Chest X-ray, PA view. Patient: 28 years old, sex F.
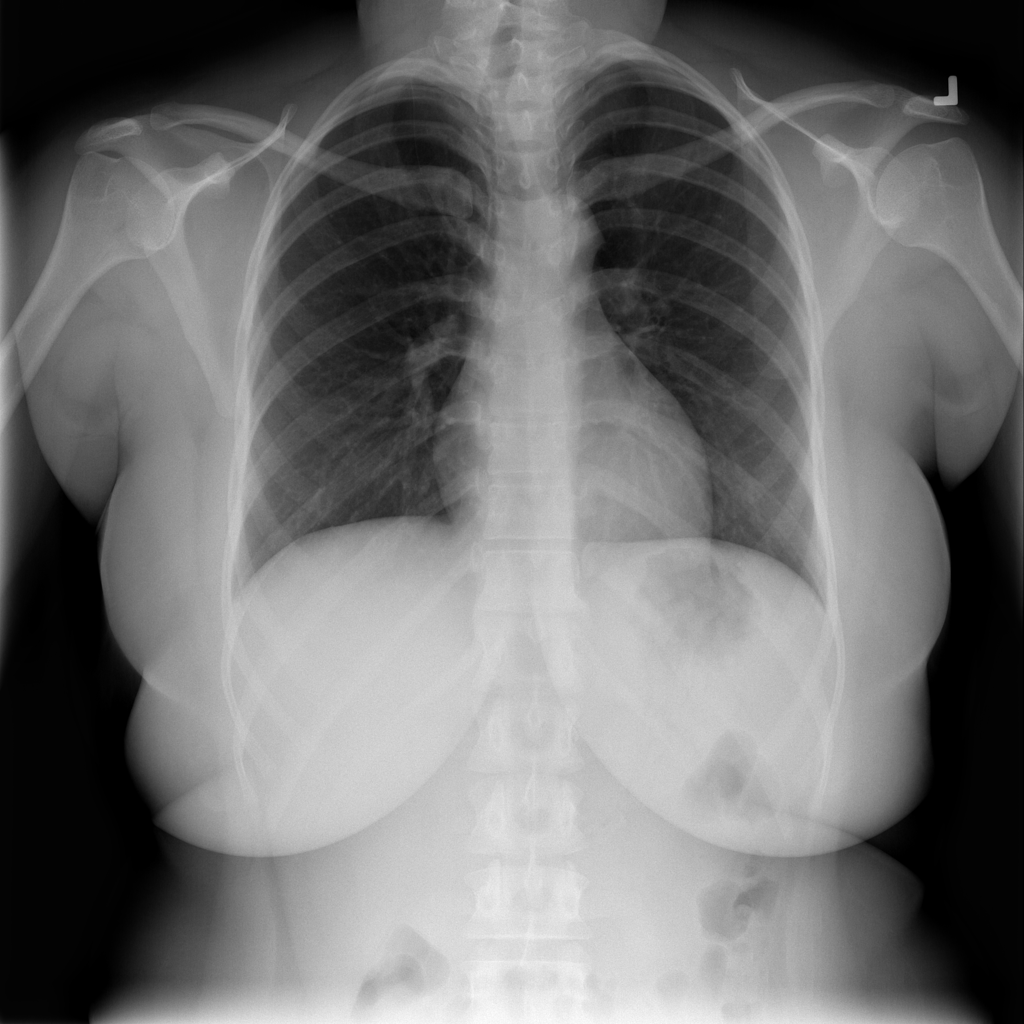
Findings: No Finding